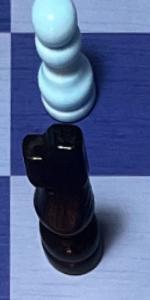
Label: Knight_Black